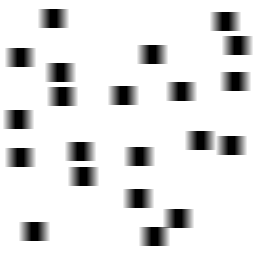
Squares: 21
Triangles: 0
Stars: 0
Total shapes: 21